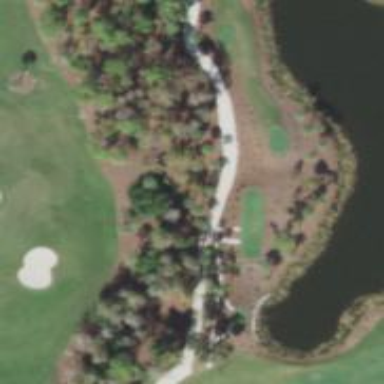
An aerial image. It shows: Path for both roads and golfers.